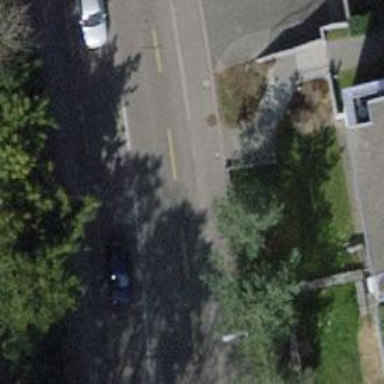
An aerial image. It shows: Footway made of paving stones.